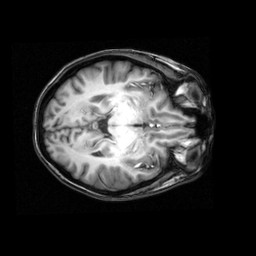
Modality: T1w
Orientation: axial
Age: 22
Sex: female
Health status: healthy
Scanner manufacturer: philips
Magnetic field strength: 3 T
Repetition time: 0.008 s
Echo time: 0.0037 s